Interaction volume radius: 5 \u00c5
Interaction volume height: 10 \u00c5
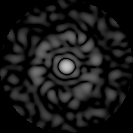
Disorder parameter: 0.8272